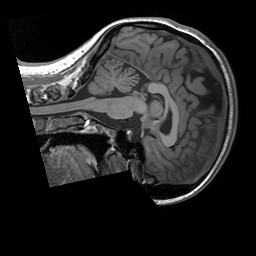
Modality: T1w
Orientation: sagittal
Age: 23
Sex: female
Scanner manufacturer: siemens
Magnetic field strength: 3 T
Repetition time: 1.9 s
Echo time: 0.00252 s